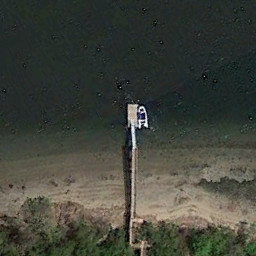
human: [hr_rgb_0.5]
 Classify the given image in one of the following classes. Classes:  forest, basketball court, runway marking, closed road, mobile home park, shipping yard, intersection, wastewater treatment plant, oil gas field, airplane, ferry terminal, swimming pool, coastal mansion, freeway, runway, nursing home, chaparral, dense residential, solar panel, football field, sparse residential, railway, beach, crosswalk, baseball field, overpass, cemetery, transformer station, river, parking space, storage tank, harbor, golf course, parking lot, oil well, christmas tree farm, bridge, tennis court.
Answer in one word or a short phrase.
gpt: ferry terminal